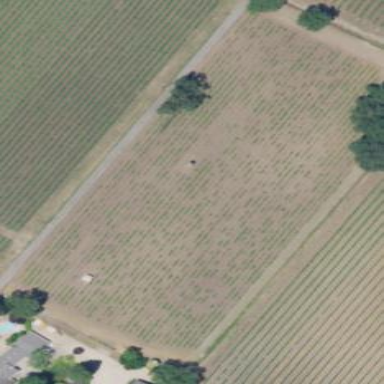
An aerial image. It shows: Vineyard growing grapes.